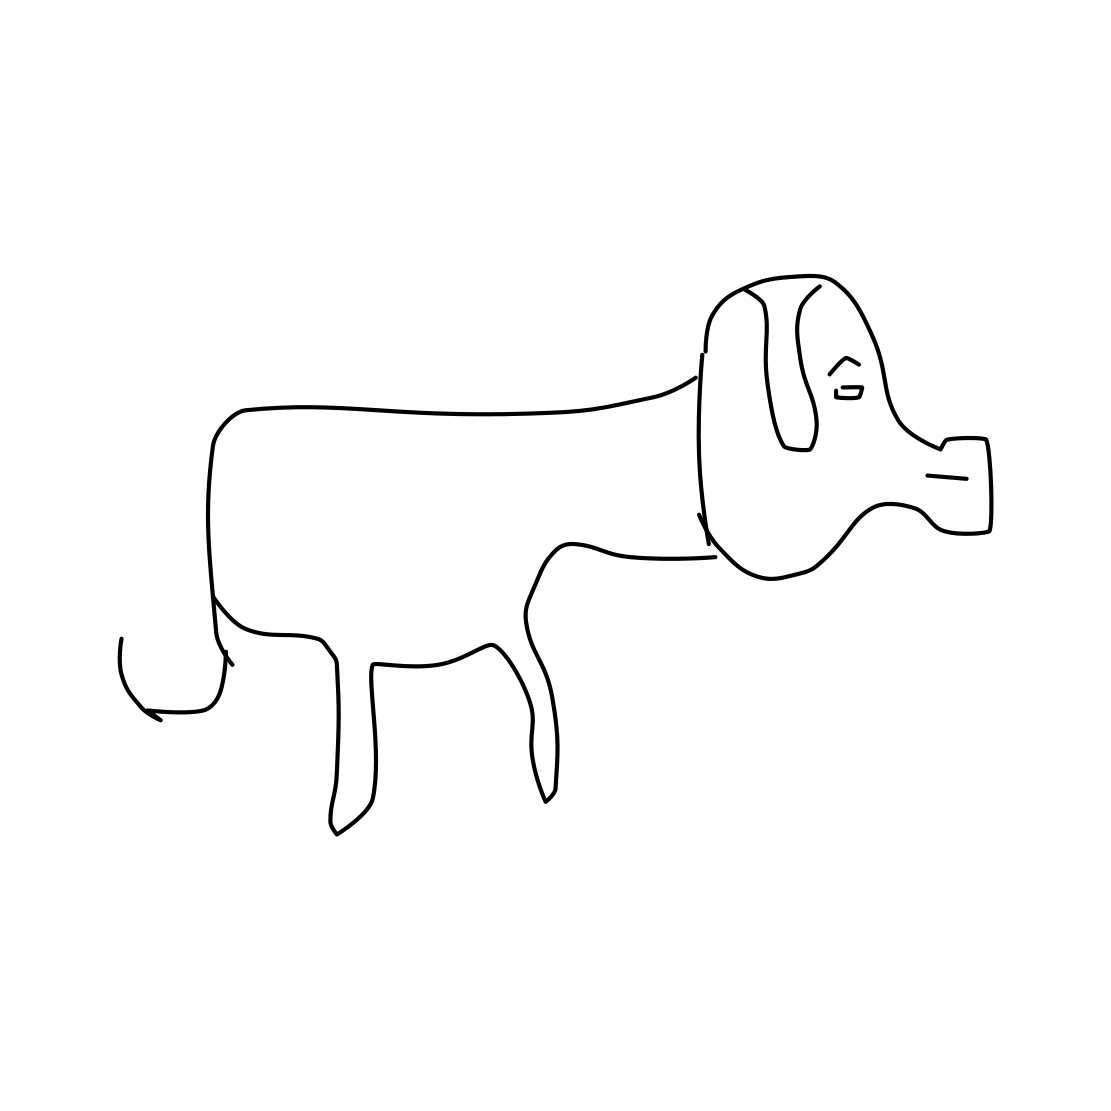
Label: dog